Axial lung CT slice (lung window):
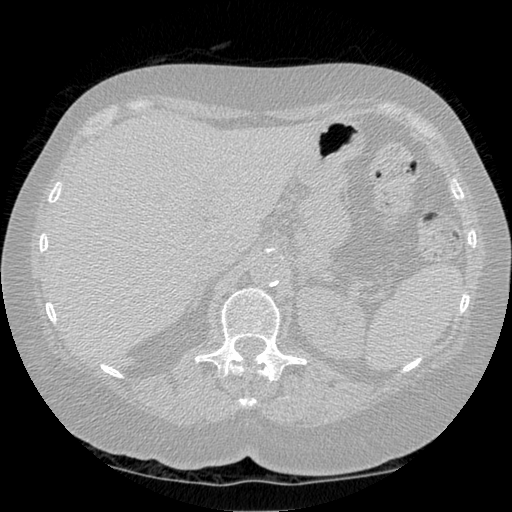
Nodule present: no